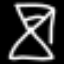
Label: hourglass